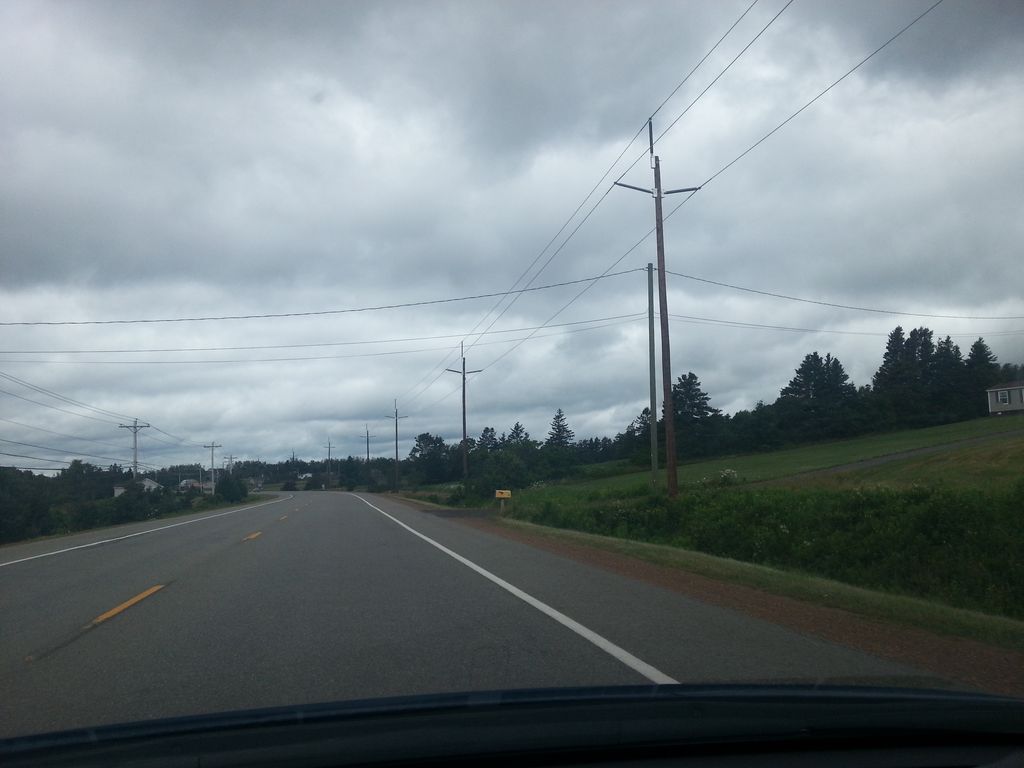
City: charlottetown